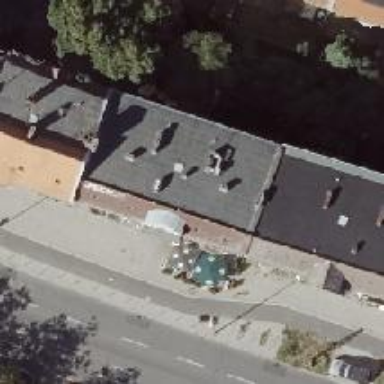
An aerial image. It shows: Restaurant.